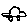
Label: car